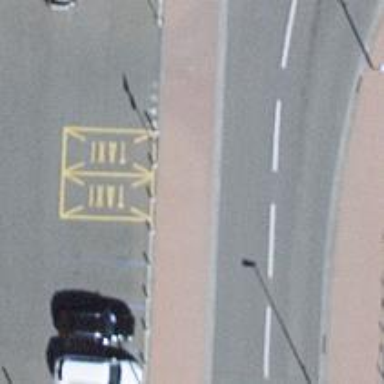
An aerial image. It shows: Bollard barrier.